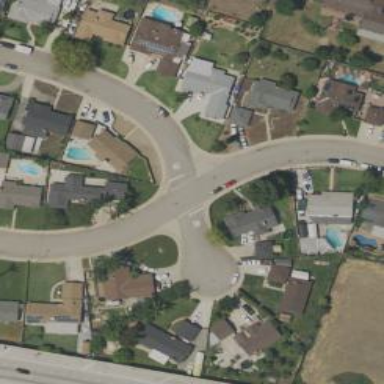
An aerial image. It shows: Residential road.